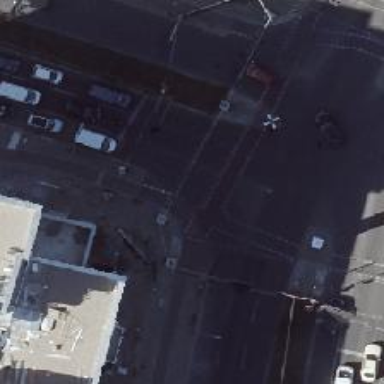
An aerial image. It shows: Road crossing with traffic signals.